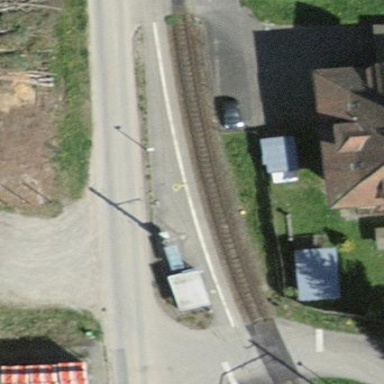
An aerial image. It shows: Platform at the railway with shelter for public transport.